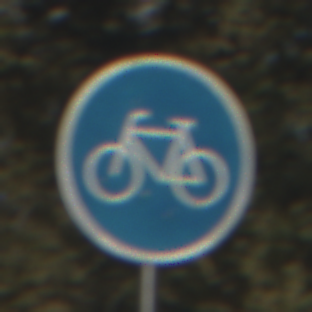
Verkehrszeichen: Radweg
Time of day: MorningAfternoon
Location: Outdoor (Nature)
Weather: PartlyCloudy
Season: NotSpecified
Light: Natural